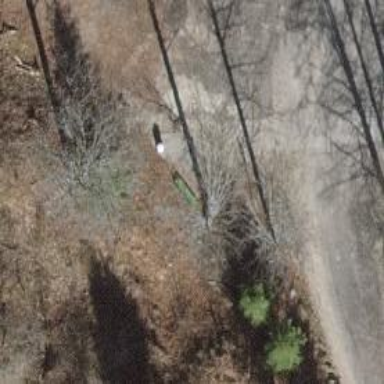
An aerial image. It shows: Bench for seating.